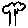
Label: flower